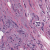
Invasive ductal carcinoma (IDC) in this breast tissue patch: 1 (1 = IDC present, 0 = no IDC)